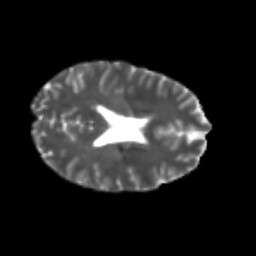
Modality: T2w
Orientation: axial
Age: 22
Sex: female
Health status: healthy
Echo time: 0.074 s